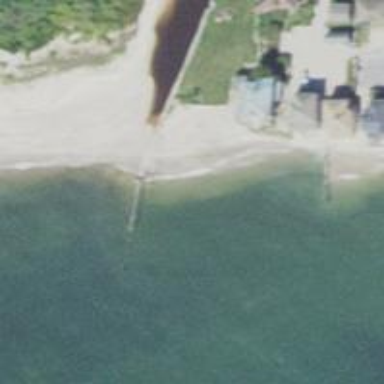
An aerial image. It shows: Breakwater structure.